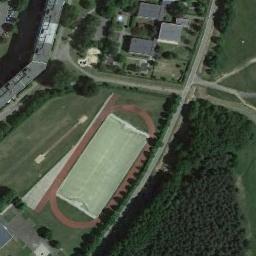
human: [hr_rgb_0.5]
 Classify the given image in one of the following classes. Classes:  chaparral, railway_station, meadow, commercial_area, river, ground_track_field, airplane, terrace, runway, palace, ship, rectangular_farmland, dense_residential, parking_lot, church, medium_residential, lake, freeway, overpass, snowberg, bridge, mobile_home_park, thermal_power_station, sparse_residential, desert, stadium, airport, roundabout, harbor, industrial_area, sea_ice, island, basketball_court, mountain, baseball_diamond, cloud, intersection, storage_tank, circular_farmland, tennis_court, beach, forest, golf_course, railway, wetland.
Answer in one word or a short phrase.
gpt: ground_track_field